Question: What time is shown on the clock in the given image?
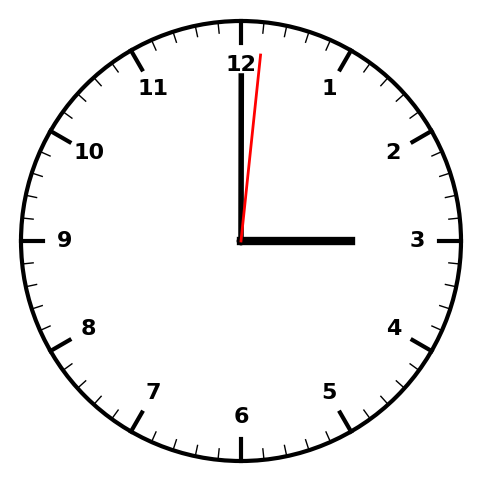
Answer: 03:00:01